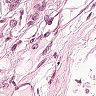
Metastatic tissue present: yes